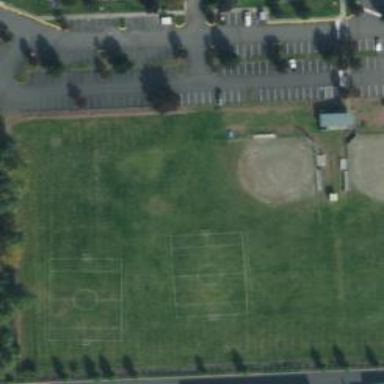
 suitable for both baseball and soccer sports."